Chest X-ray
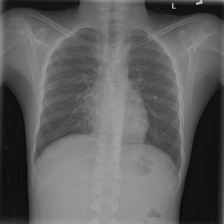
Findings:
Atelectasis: negative
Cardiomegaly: positive
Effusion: positive
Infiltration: negative
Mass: negative
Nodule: negative
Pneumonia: negative
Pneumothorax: negative
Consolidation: negative
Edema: negative
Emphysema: negative
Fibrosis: negative
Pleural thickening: negative
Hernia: negative